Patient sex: M
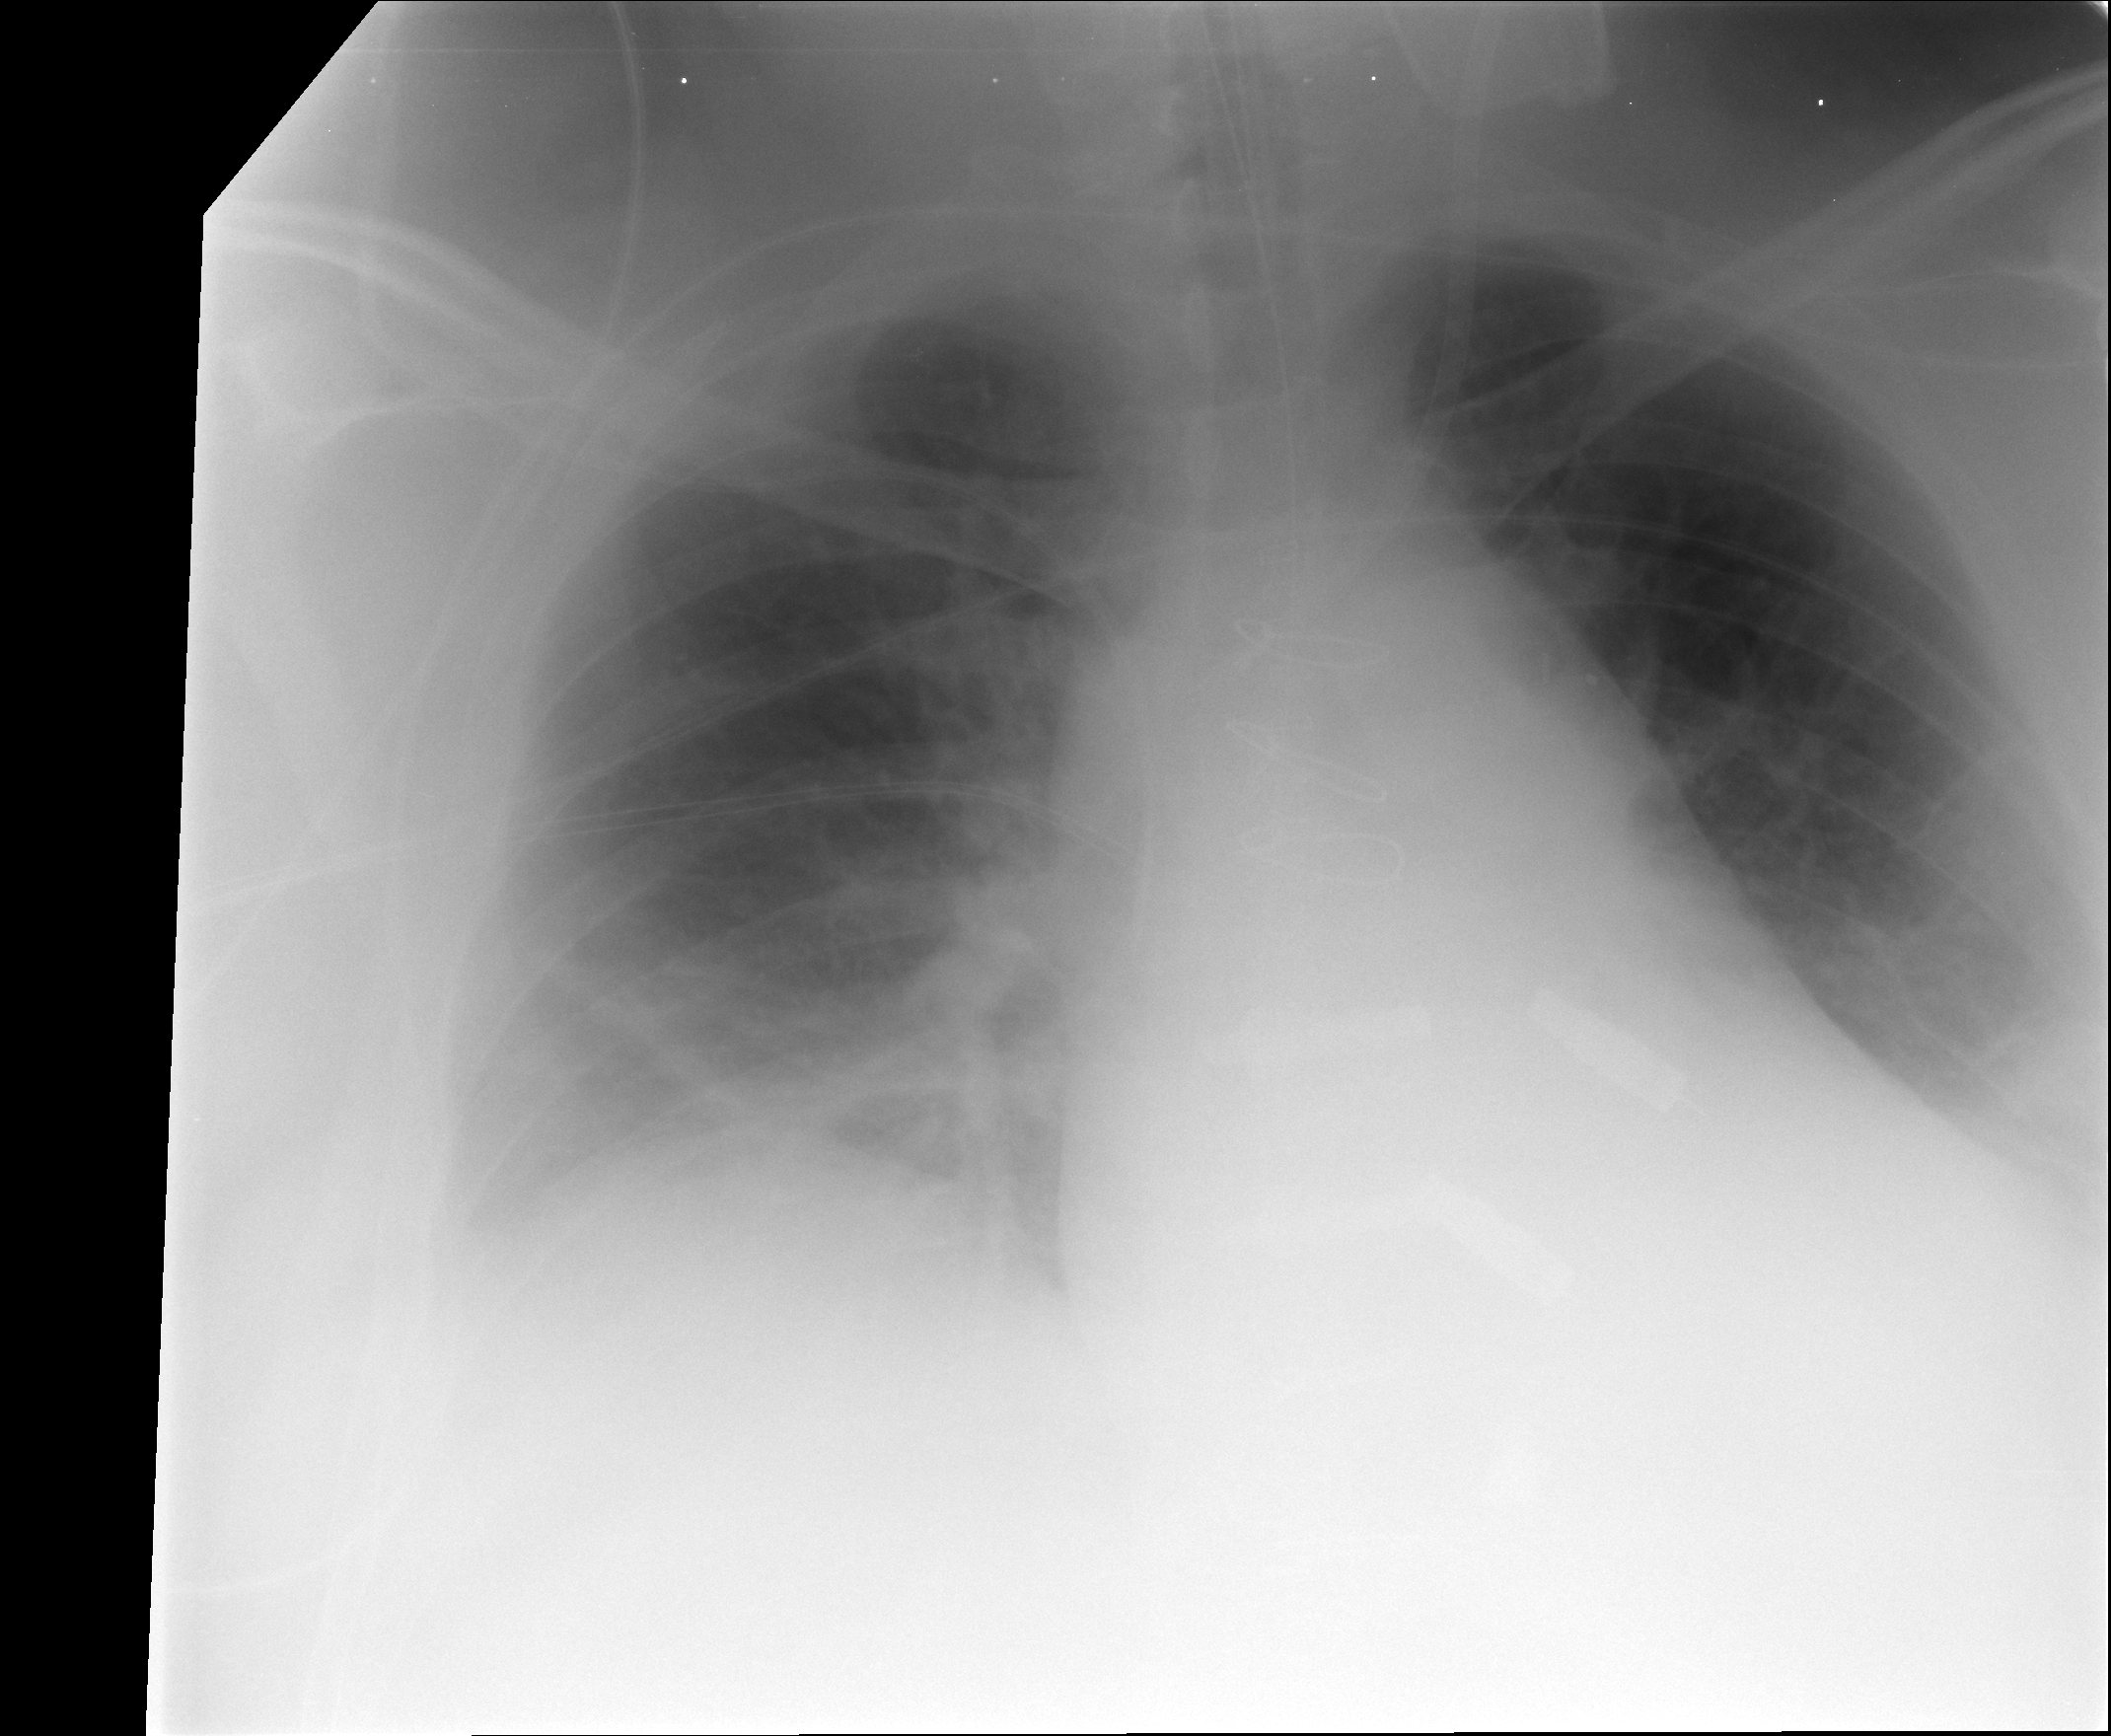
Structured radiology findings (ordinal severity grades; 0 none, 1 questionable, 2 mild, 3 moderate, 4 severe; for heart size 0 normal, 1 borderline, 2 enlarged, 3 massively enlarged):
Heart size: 1
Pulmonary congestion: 2
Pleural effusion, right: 0
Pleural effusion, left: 1
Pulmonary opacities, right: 2
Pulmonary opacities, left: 2
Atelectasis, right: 2
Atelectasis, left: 2